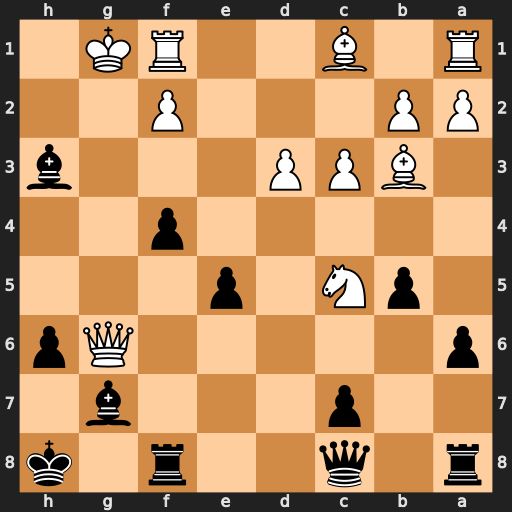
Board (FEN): r1q2r1k/2p3b1/p5Qp/1pN1p3/5p2/1BPP3b/PP3P2/R1B2RK1
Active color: b
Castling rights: -
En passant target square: -
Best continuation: Rf6 Qh5 Bg4